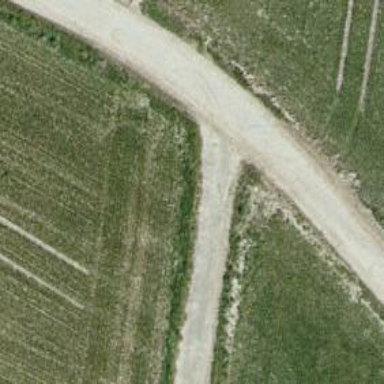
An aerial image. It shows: Concrete track with grade1 tracktype.